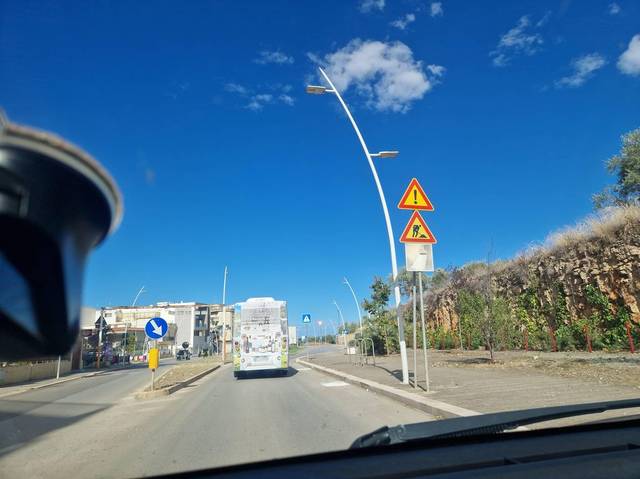
Region: Italy
Coordinates: 41.228, 16.314